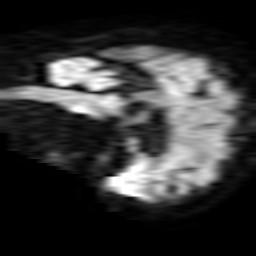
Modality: TRACE
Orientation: sagittal
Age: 71
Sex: male
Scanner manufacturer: philips
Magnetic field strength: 1.5 T
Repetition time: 4.911 s
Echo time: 0.07794 s